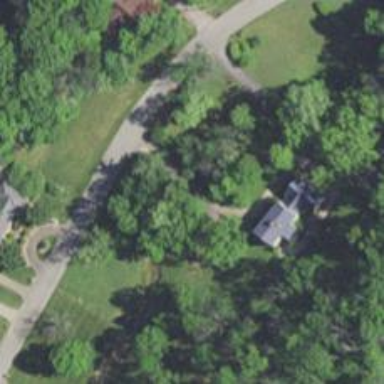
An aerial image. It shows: Driveway that functions as bridge.